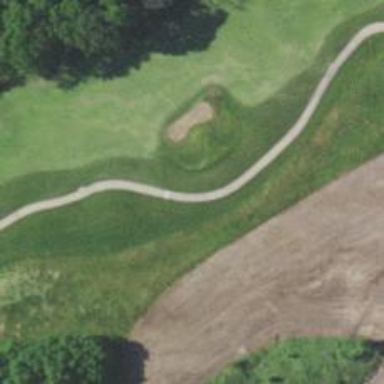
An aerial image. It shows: Golf path.